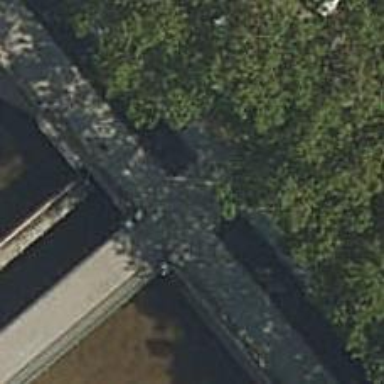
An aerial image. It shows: Footway bridge with paving stones surface.